Question: I have a MVVM WPF application and I want to create a start screen similar in style the one in VS2012 (shown below)

I would like to create a ListView, or stack panel like that for the recent documents in the image above. I would like to do this using a 'DataTemplate' so that I can use the control in other areas of the application.
In WinForms, I would design a user control, but in WPF I am confused as to the best way to do this. I have considered using a resource file that contains the data template and a converter for the pinned/un-pinned image
'''
<DataTemplate x:Key="imageWithTextBlockTemplate">
<StackPanel Orientation="Horizontal" HorizontalAlignment="Left">
<Image Source="{Binding Converter={StaticResource booleanToImageConverter}}"
Stretch="UniformToFill" Width="16"/>
<TextBlock Text="{Binding}"/>
</StackPanel>
</DataTemplate>
'''
This is not finished (clearly), but is this the right approach, or is there a better/more standard way of doing such things?
Thanks for your time.
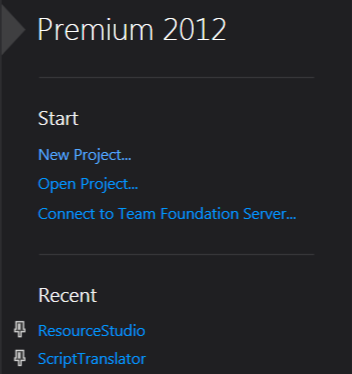
Answer: If you're trying to create control's that look similar to VS2012, best place to figure out "how to" is pretty much in VS2012. Remember VS2012 is made with WPF.
So if you get <URL> and analyse the "Start Page", you should see something like:

As you can see it is indeed a 'ListBox' that which is being used.
They then have the DataTemplate as a 'Grid' with a custom 'CheckBox' to hold the "pinned" status and then to the right is another 'Grid' to hold the project icon('Image') and name('TextBlock').
As for the 'CheckBox', they use 'Microsoft.VisualStudio.PlatformUI.ImageCheckBox'. Now you could either fire up reflector to get the exact definition or say based on Snoop's data, it looks like this control holds a 'Border' and an 'Image' within it.
'Image' source it uses are such as:
'''
pack://application:,,,/Microsoft.VisualStudio.Shell.11.0;component/UI/Images/pinned normal.png
pack://application:,,,/Microsoft.VisualStudio.Shell.11.0;component/UI/Images/unpinned normal.png
'''
Now as for your implementation with this info,
- 'Text''IsPinned'- 'CheckBox''ControlTemplate'- 'ControlTemplate.Triggers''IsChecked''Image.Source'- 'DataTemplate''ListBox.ItemTemplate''StackPanel''Orientation="Horizontal"''Style''TextBlock'- 'CheckBox.IsChecked''DataTemplate''{Binding IsPinned}''TextBlock.Text''{Binding Text}'
that should be pretty much it. You'd have to ofc also tweak 'ListBox.ItemContainerStyle' to get rid of say the default mouse-over effect from the ListBox and probably also set 'HorizontalContentAlignment="Stretch"' but they ain't really part of your 'DataTemplate'